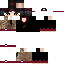
A male human skin with dark skin, wearing brown long hair dressed in a black hoodie and brown pants, featuring a closed mouth.